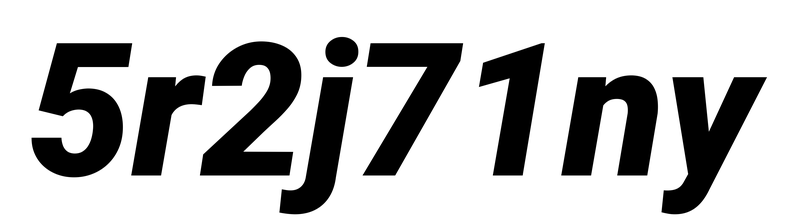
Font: Roboto-Italic_Black_Italic